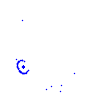
Particle: proton